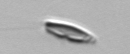
Label: Chrysochromulina